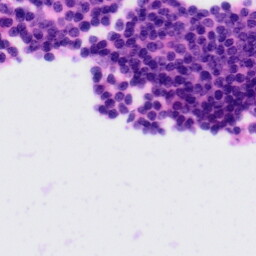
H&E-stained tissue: Tonsil